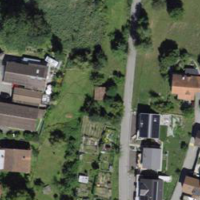
EUNIS habitat code: 55
Species observed at this site:
Corvus corone
Cyanistes caeruleus
Lophophanes cristatus
Troglodytes troglodytes
Dendrocopos major
Streptopelia decaocto
Turdus viscivorus
Fringilla coelebs
Spinus spinus
Turdus merula
Poecile palustris
Parus major
Erithacus rubecula
Datura stramonium
Turdus pilaris
Certhia familiaris
Garrulus glandarius
Picus viridis
Corvus corax
Periparus ater